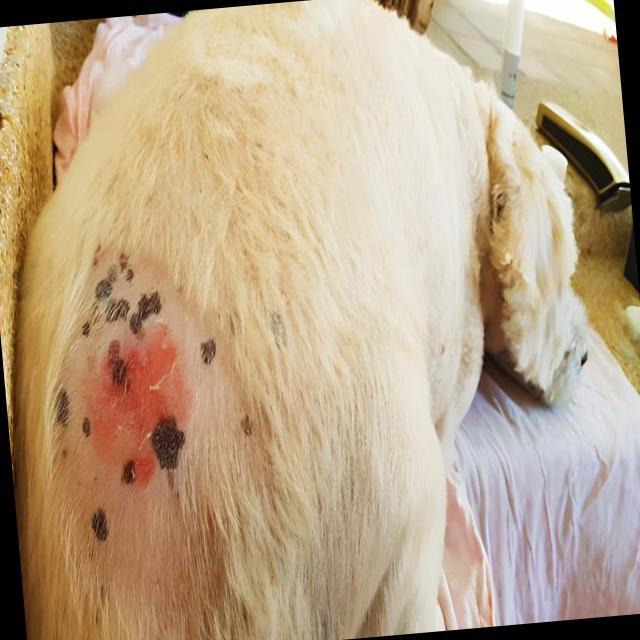
Canine dermatitis — inflammation of the skin presenting with erythema, pruritus, papules, and excoriation. May be allergic, contact, or atopic in origin.